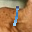
Label: 1